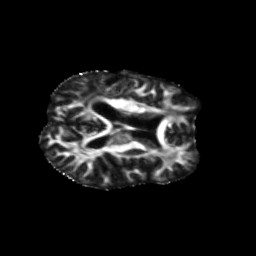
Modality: FA
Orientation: axial
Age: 58
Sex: female
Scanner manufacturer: siemens
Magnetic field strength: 3 T
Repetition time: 5.47 s
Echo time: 0.0854 s